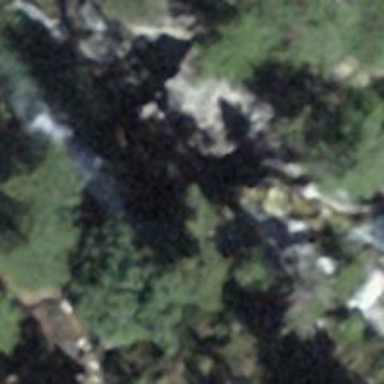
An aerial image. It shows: Beautiful waterfall.